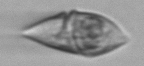
Label: Gyrodinium